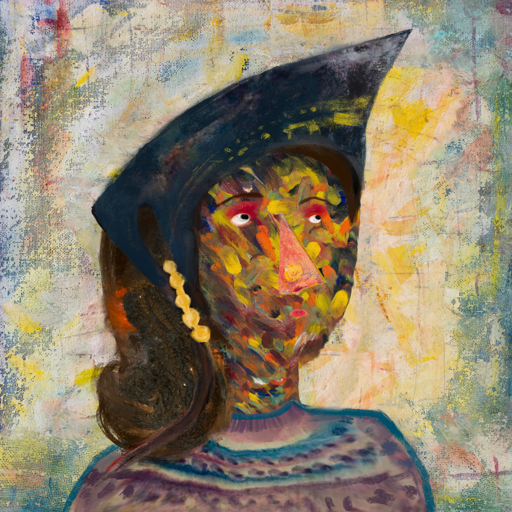
Background: Irani, Head And Neck Side: An_Impression, Face Side: Irani, Bust: HillGirl, Hair Side: Gypsy_Queen, Head Accessory: Irani, Second Necklace: Blank, Necklace: Blank, Baby: Blank